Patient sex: M
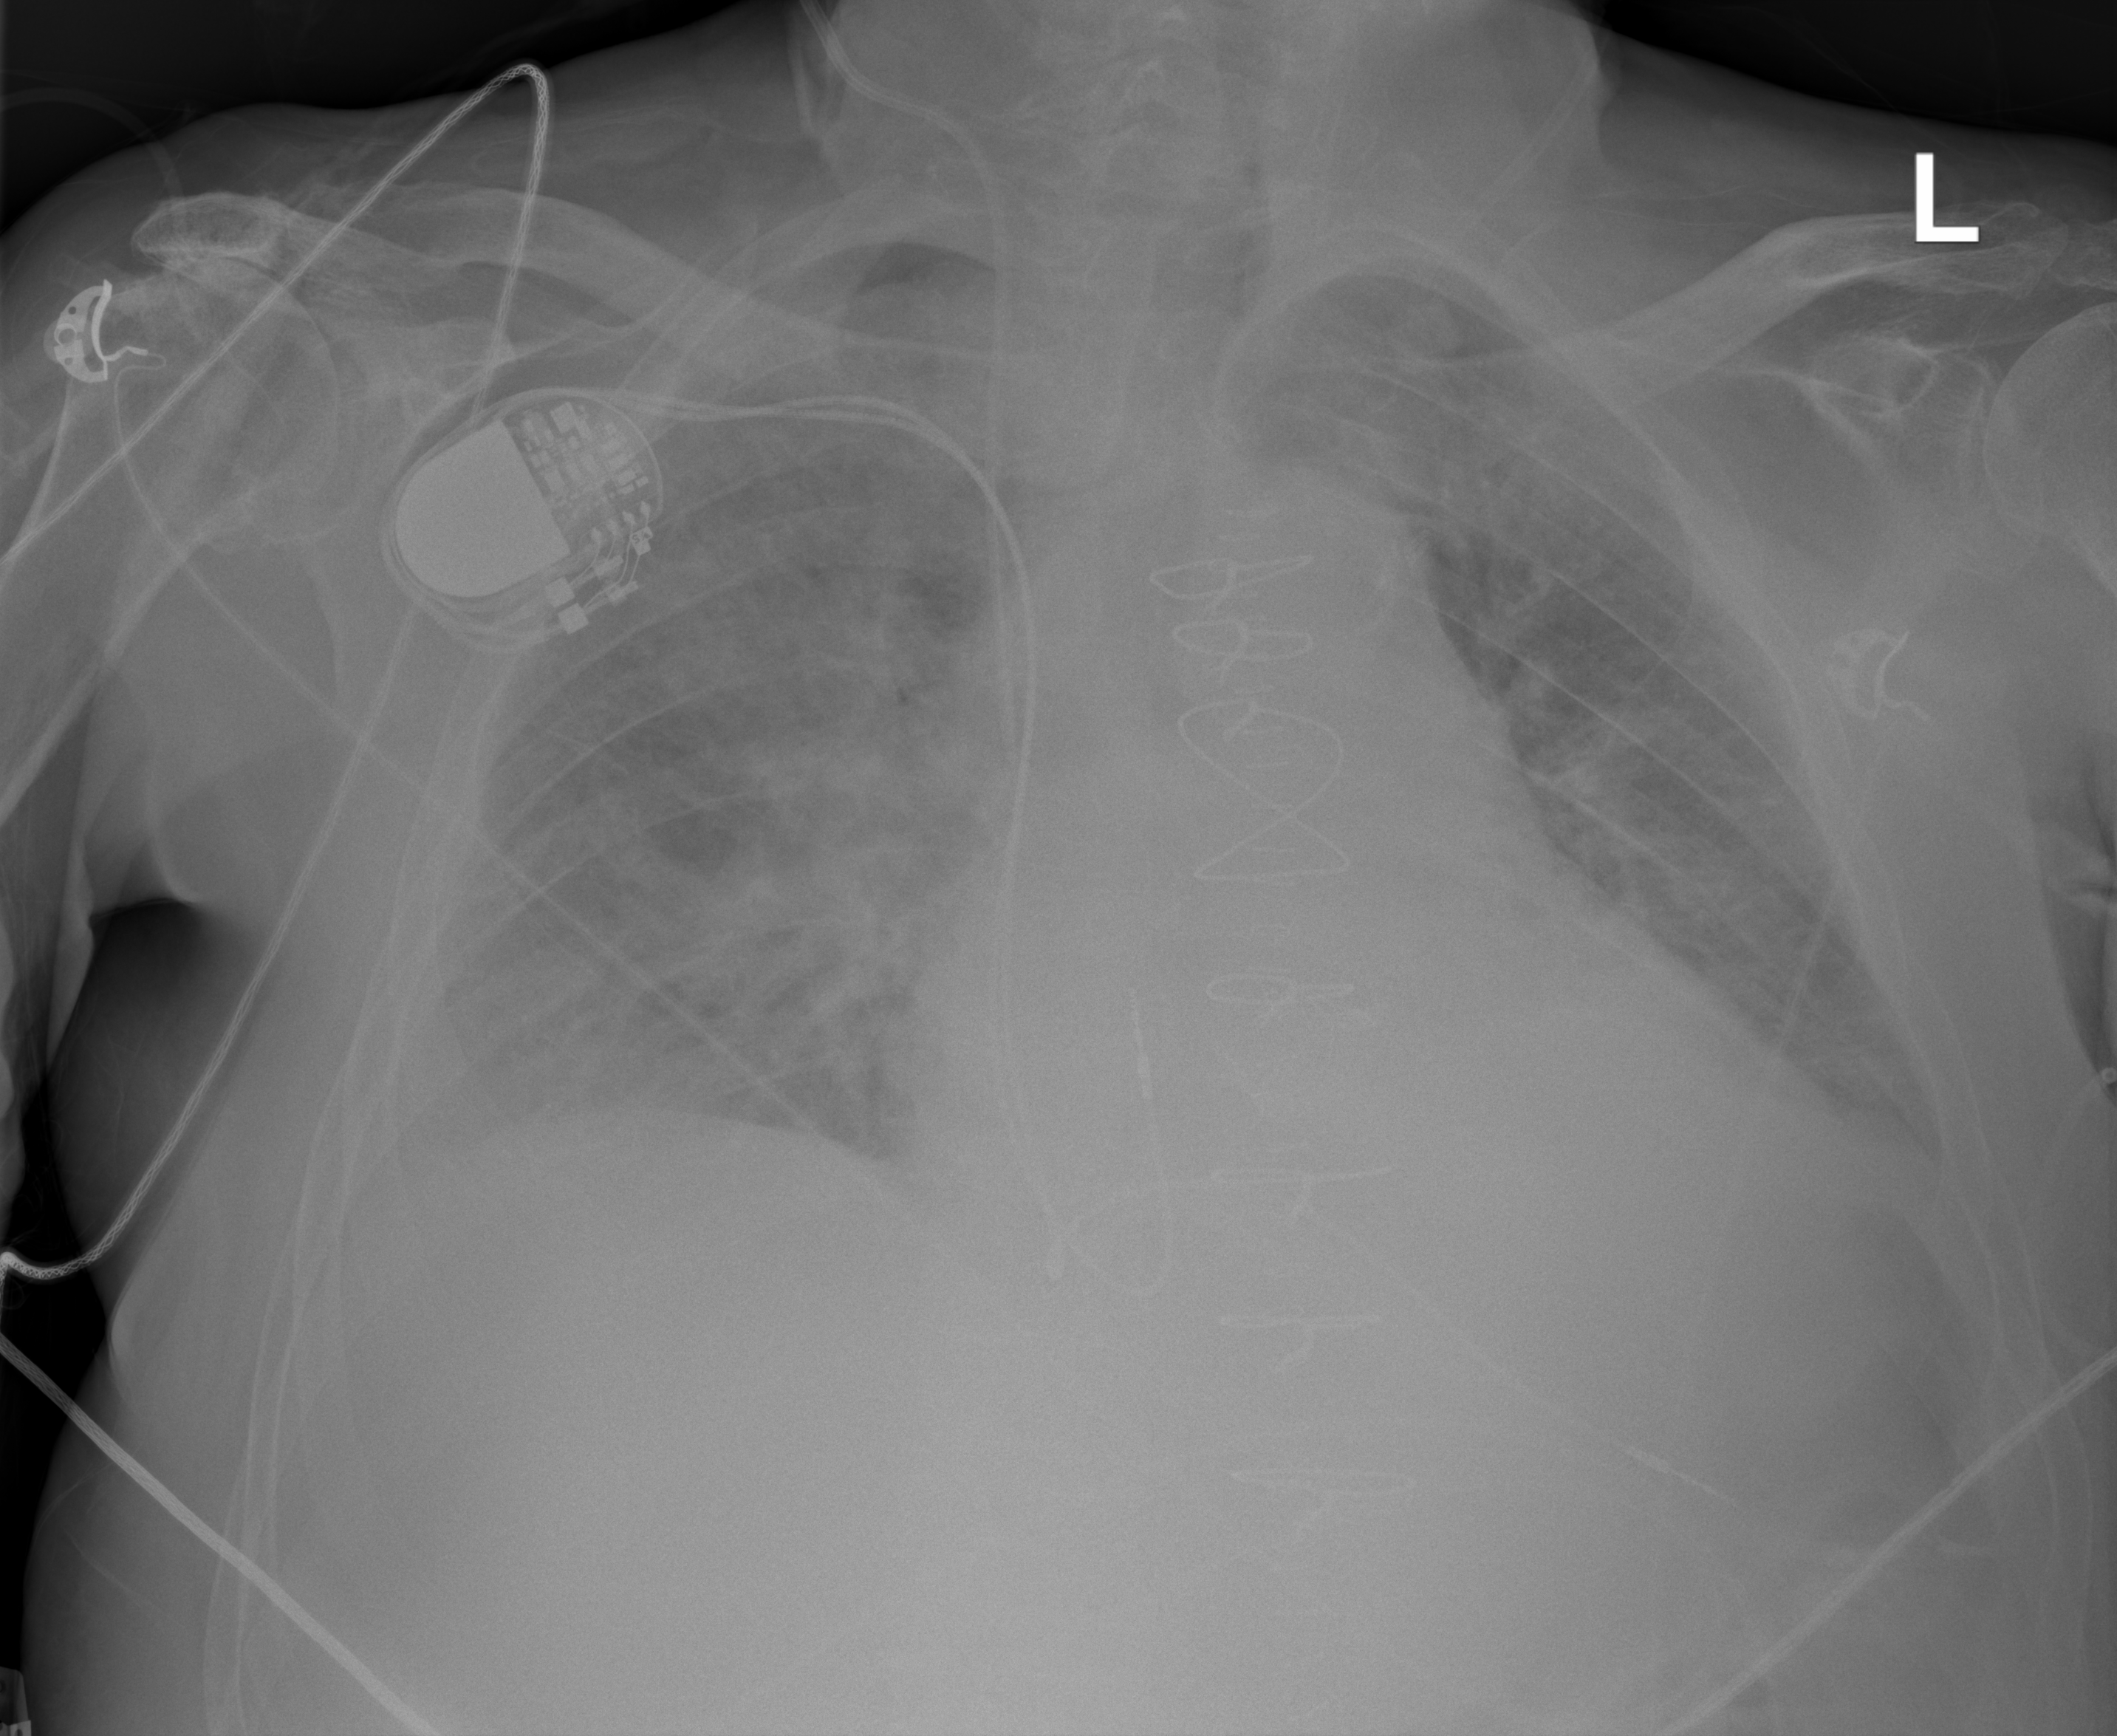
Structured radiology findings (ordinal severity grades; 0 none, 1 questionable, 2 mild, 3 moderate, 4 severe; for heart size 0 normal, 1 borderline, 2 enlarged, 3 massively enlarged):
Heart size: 2
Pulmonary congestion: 3
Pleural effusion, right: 1
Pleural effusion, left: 1
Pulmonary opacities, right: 2
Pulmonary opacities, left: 2
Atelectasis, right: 2
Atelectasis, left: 2